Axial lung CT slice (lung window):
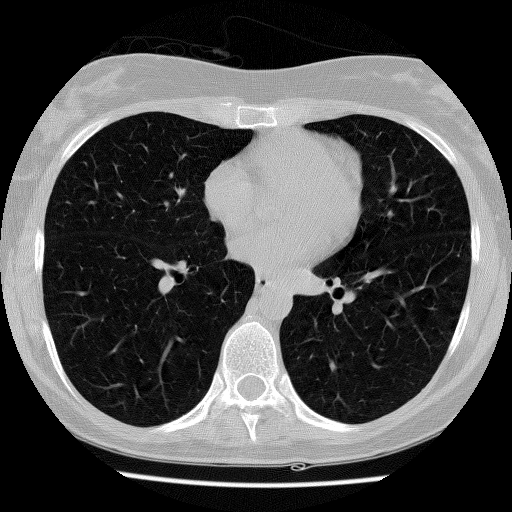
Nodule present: no